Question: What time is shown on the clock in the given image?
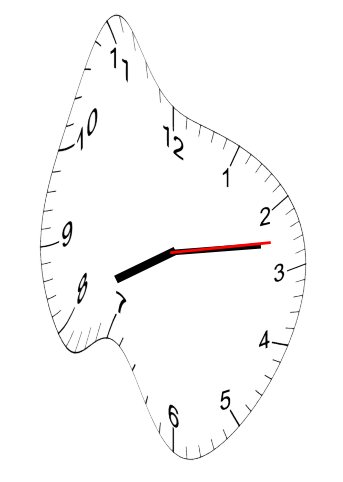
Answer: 08:13:13